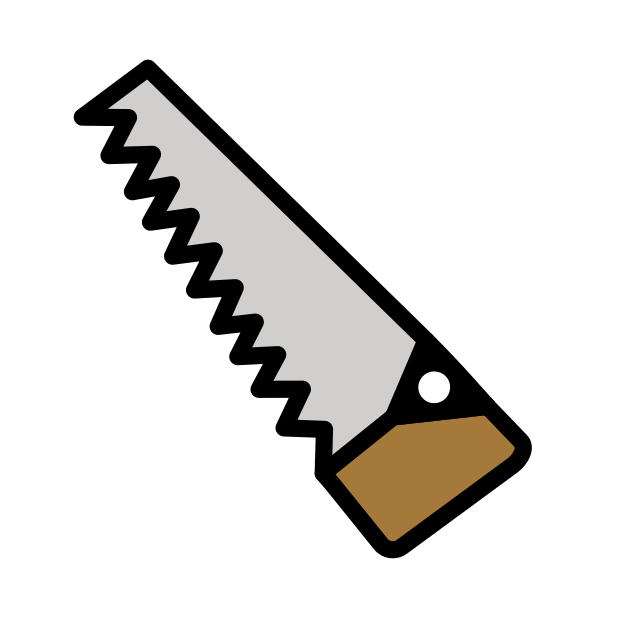
saw